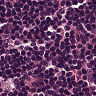
Metastatic tissue present: no